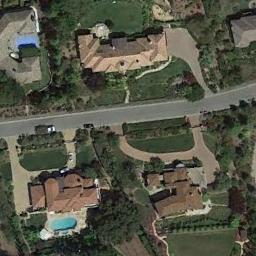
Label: sparse_residential